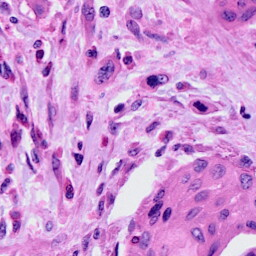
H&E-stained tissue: Cervix